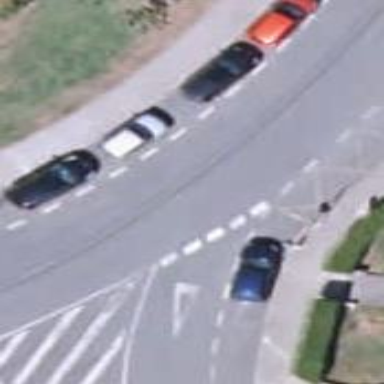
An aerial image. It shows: Road with "give way" sign.